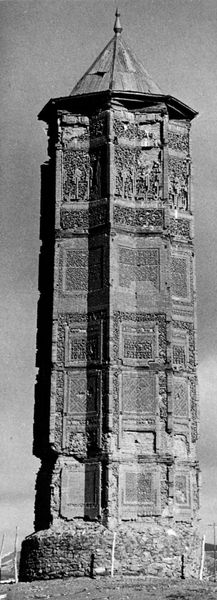
Titel: Minarett (Manar) von Masud in Ghazni/Afghanistan
Standort: Ghazni (AS - Afghanistan)
Schlagwörter: landschaft, grau, säule, dach, gebäude, haube, muster, ornament, alt, architektur, lang, sockel, spitze, stein, turm, relief, schrift, bilder, spitz, hoch, foto, fotografie, penis, ruine, eckig, rippen, schwarz-weiß, ecken, quadrate, antik, obelisk, platten, achteck, sechseck, quadratisch, spitzdach, tafeln, phallus, saule